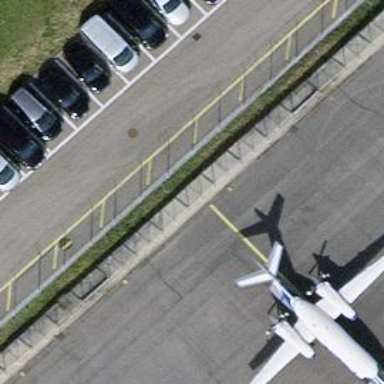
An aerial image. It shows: Airport parking position.